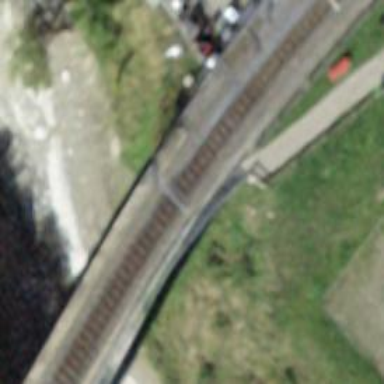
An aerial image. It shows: Viaduct footway bridging the road.